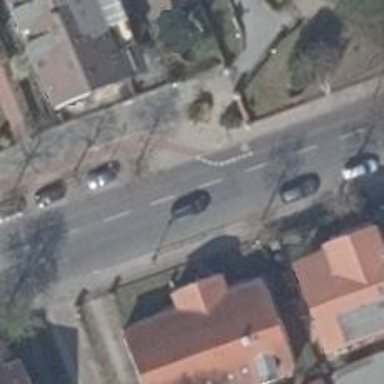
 and left-side parking on the street side."